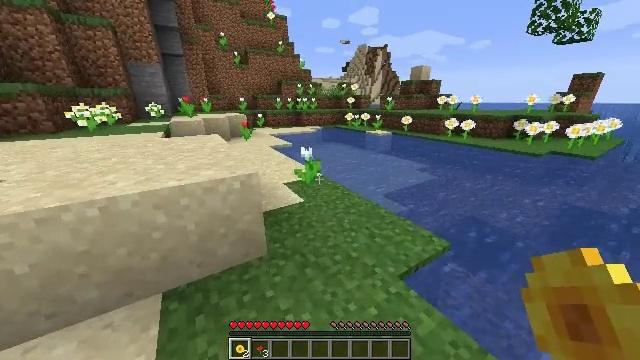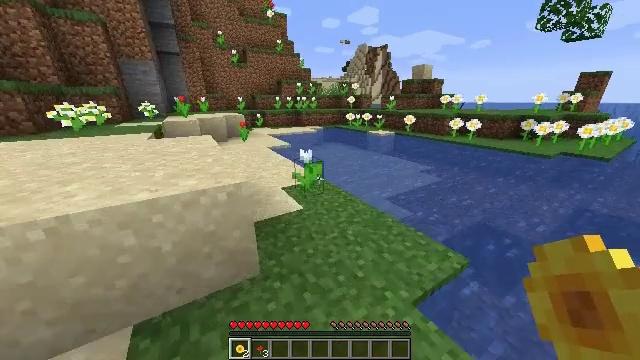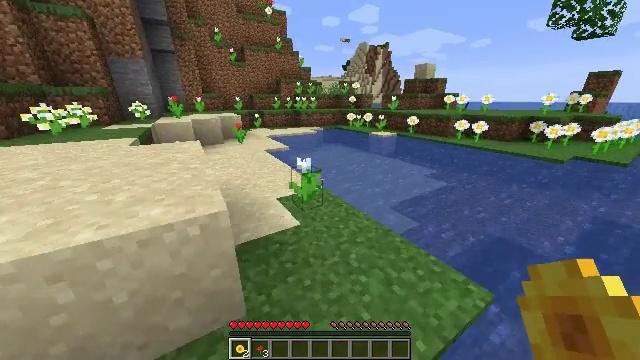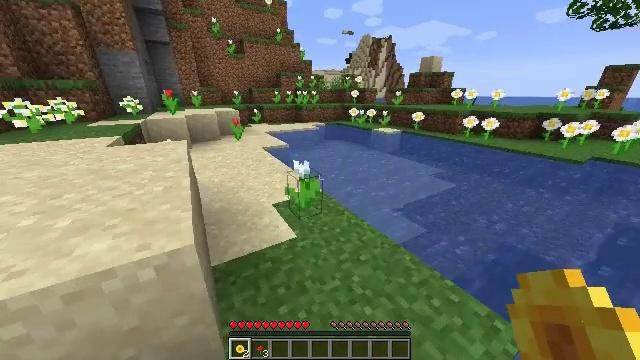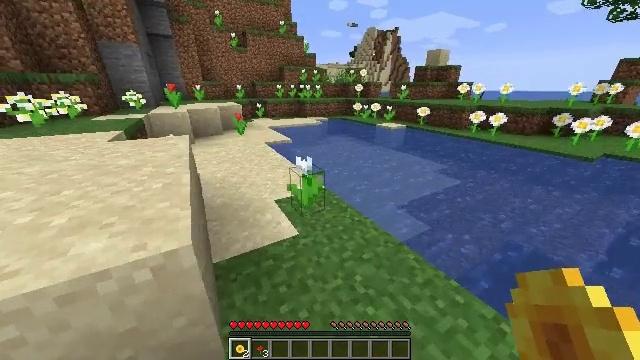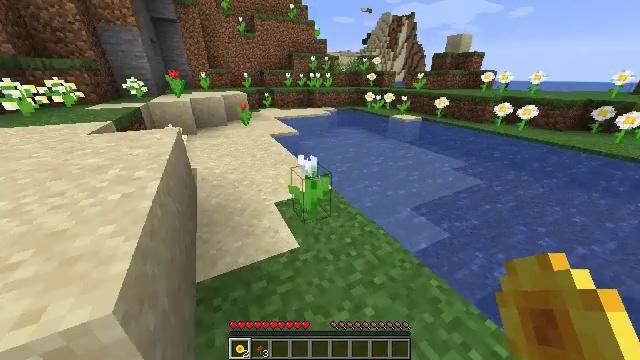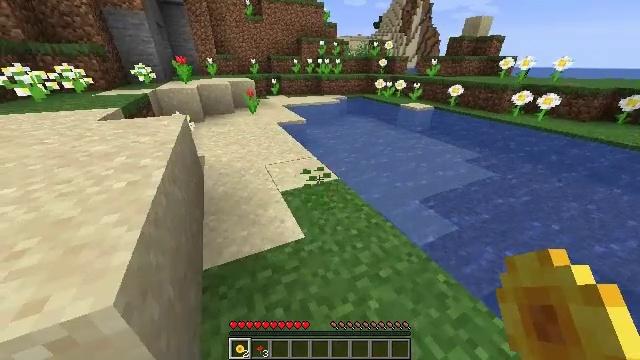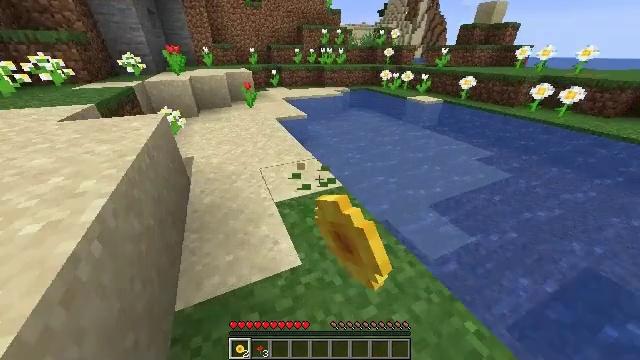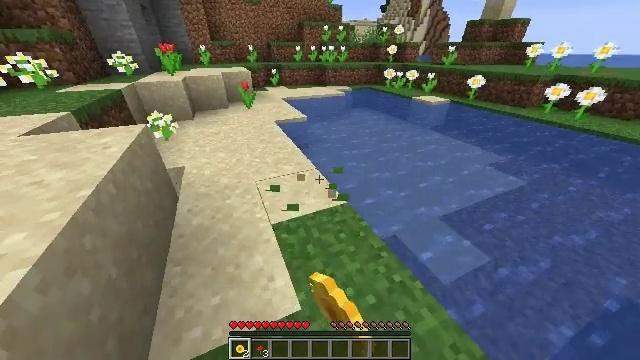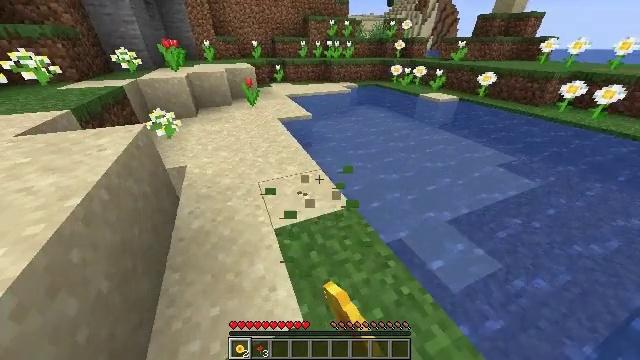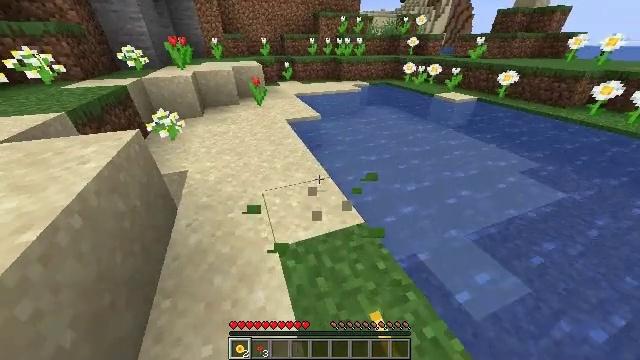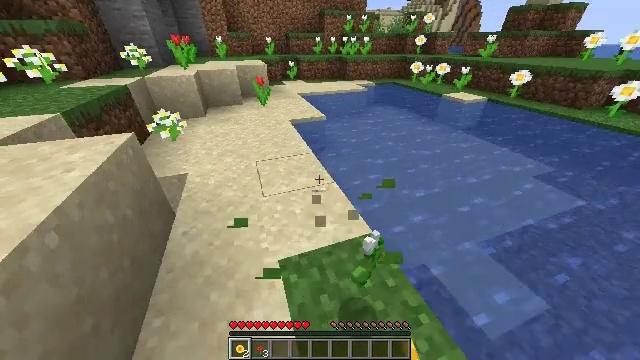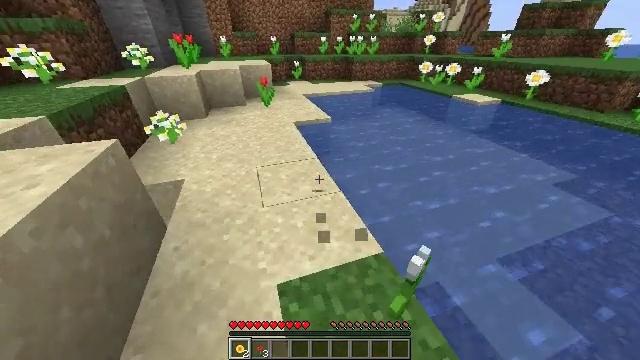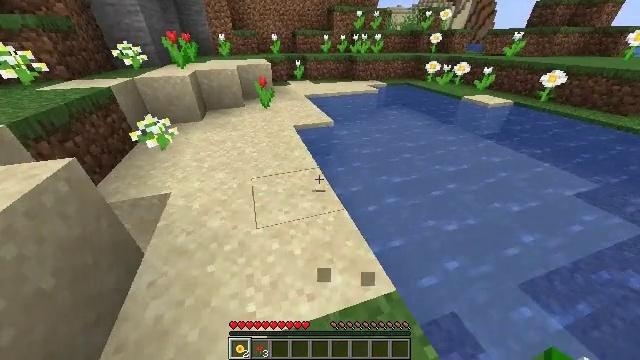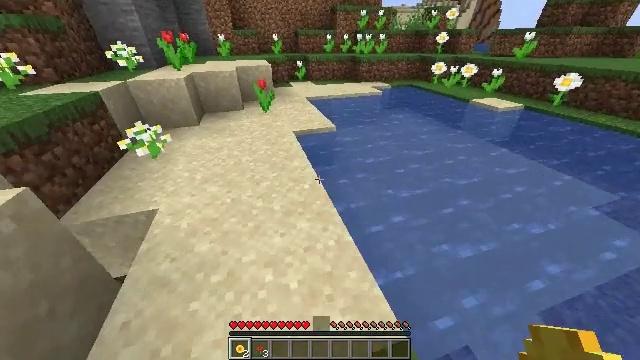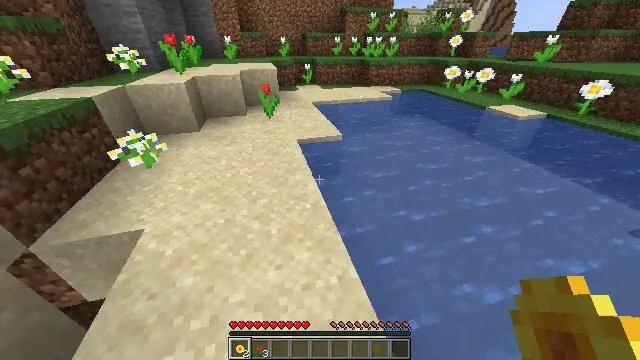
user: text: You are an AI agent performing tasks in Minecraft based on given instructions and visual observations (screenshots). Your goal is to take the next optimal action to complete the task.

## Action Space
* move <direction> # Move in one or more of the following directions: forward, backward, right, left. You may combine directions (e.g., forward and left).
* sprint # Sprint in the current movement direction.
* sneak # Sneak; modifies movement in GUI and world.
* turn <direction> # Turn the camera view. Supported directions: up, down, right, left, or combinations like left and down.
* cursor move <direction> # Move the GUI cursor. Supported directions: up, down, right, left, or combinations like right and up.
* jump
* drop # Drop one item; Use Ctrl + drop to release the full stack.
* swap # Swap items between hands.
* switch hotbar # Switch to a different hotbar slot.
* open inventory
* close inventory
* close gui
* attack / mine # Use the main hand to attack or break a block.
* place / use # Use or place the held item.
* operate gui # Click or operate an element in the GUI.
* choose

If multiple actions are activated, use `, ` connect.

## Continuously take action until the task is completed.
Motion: motion action
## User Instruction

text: Acquire a white tulip by mining it.
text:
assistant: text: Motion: move forward, sprint
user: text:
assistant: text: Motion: move forward, sprint
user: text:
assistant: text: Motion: move forward, sprint, turn down
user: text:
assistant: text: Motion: move forward, sprint, turn down
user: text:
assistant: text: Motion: move forward, sprint, turn left and down
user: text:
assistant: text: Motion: move forward, sprint, turn left and down, attack / mine
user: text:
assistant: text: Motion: move forward, sprint, turn down, attack / mine
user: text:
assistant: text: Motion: move forward, sprint, attack / mine
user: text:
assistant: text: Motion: move forward, sprint, turn left, attack / mine
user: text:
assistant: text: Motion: move forward, sprint, turn left
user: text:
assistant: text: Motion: move forward, sprint, turn left
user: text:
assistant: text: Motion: move forward, sprint, turn left
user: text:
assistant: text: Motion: move forward, sprint
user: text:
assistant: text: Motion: move forward, sprint
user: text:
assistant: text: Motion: move forward, sprint, turn left
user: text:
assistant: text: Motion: move forward, sprint, turn left
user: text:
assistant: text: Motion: move forward, sprint
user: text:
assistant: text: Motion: move forward, sprint
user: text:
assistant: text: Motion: move forward, sprint
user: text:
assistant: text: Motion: move forward, sprint
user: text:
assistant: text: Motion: move forward, sprint
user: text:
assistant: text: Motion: move forward, sprint
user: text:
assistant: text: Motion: move forward, sprint
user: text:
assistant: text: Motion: move forward and move left, sprint
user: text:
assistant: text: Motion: move forward and move left, sprint
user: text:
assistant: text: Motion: move forward and move left, sprint
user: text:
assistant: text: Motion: move forward and move left, sprint
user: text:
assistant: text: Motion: move forward and move left, sprint, turn right
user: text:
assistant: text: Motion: move forward and move left, sprint, turn right
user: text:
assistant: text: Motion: move forward, sprint, turn right and up